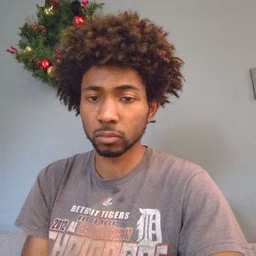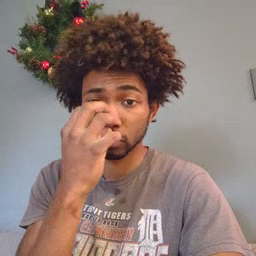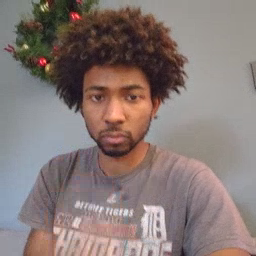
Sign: clown